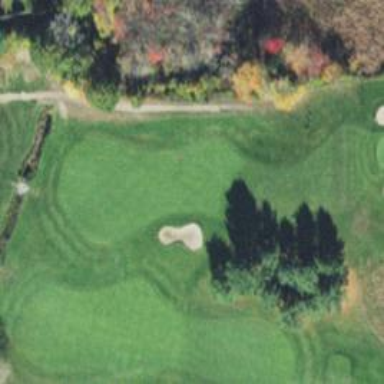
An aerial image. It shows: Golf hole.